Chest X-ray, PA view. Patient: 44 years old, sex F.
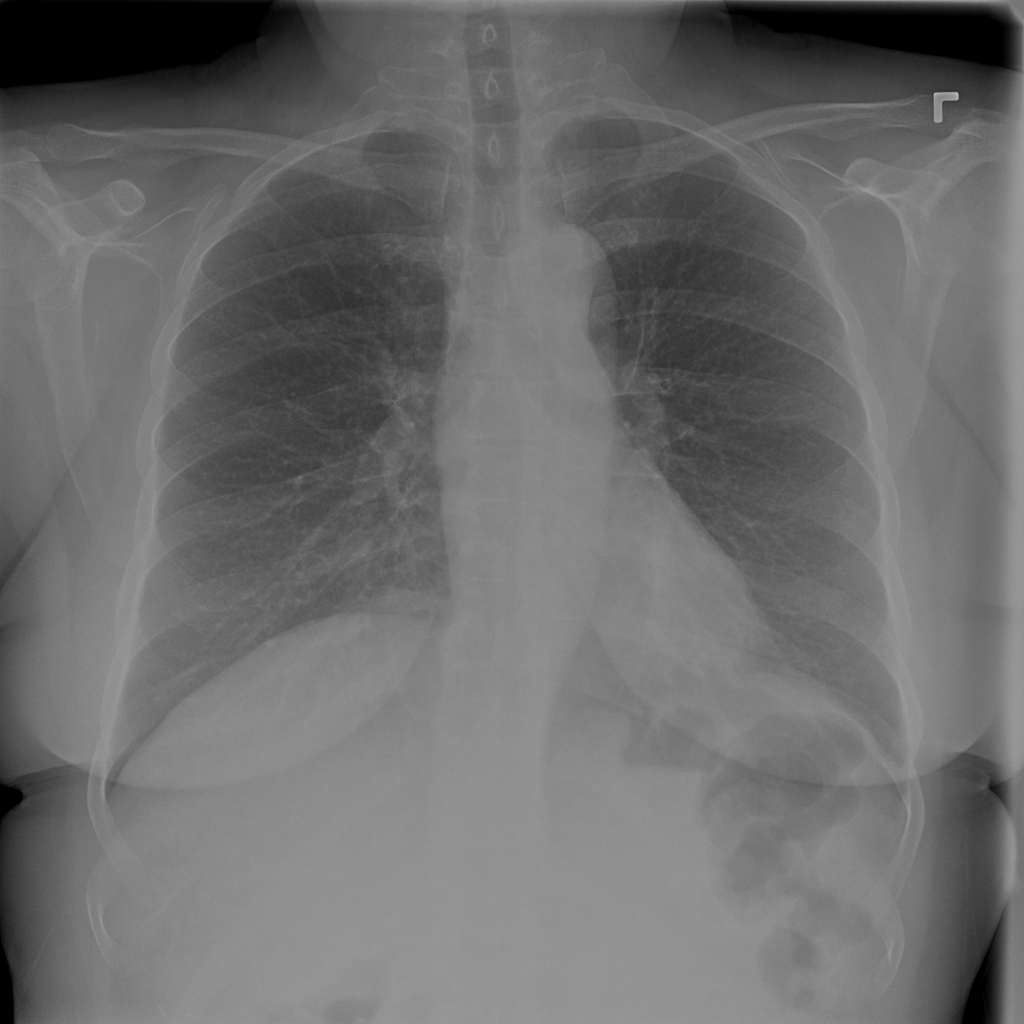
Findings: No Finding